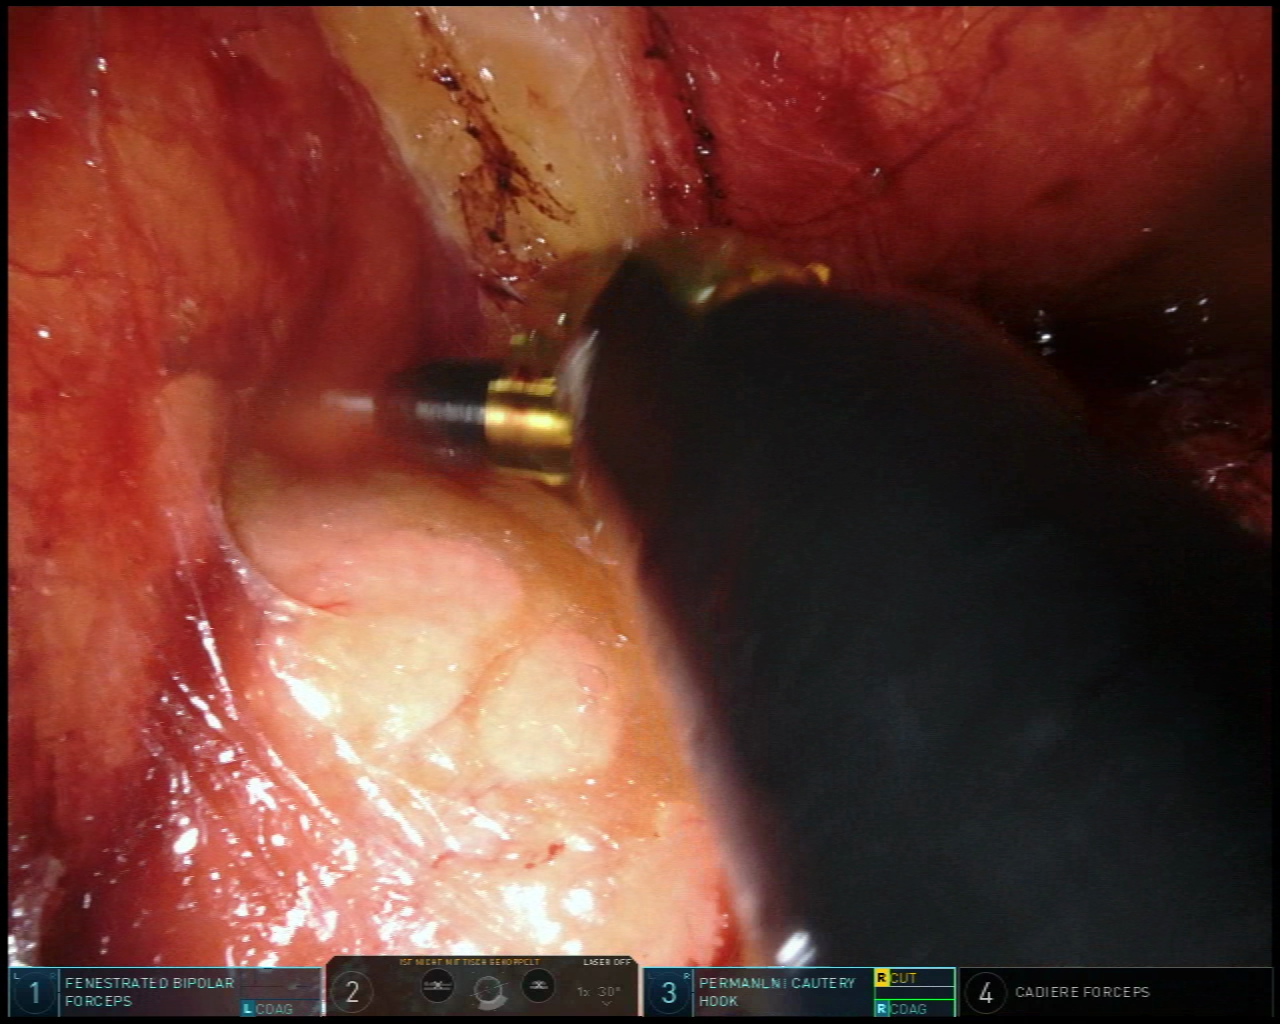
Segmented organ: pancreas
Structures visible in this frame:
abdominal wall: no
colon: no
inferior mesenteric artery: no
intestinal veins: no
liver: no
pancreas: yes
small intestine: no
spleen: no
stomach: no
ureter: no
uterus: no
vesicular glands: no